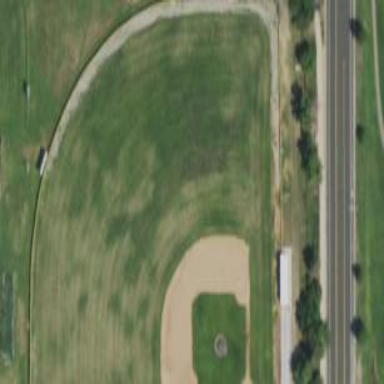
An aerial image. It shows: Baseball pitch for leisure land.